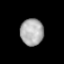
Tissue: lung
Cell type: Smooth muscle cells
Senescence score: 0.5783
Nuclear area (px): 606
Mean DAPI intensity: 171.908